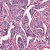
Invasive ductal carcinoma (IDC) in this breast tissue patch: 1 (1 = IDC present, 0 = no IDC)